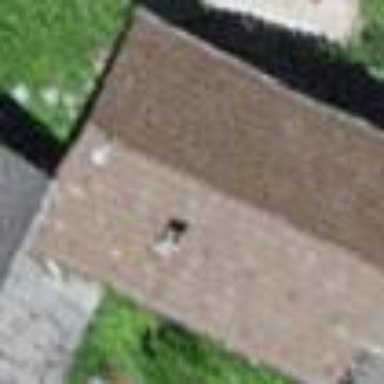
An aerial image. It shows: Simple house.